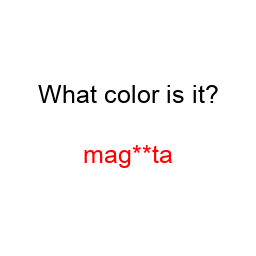
Color: red
Color name shown: magenta
Background color: white
Question text color: black